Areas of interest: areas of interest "Park and greenspace"
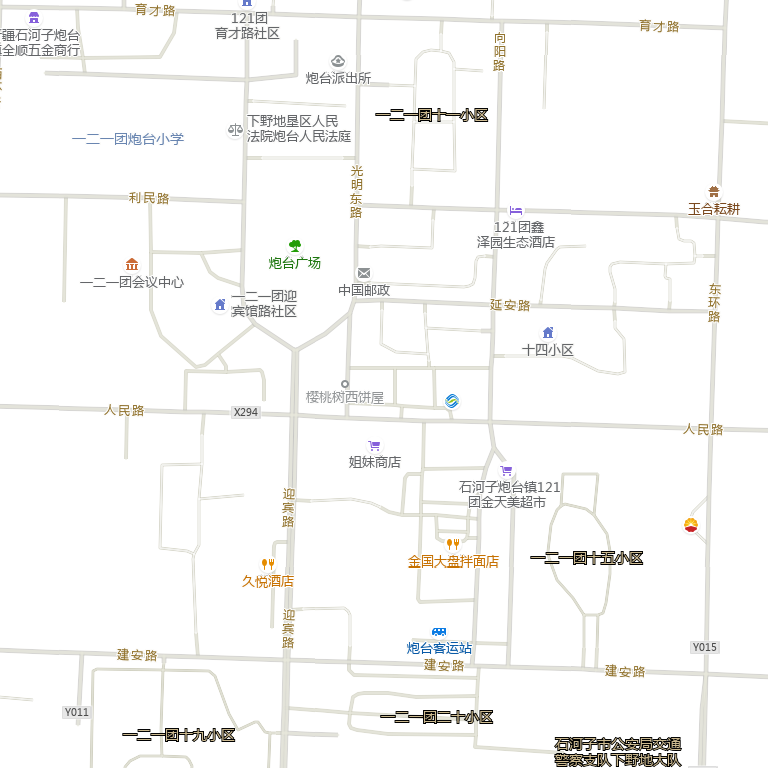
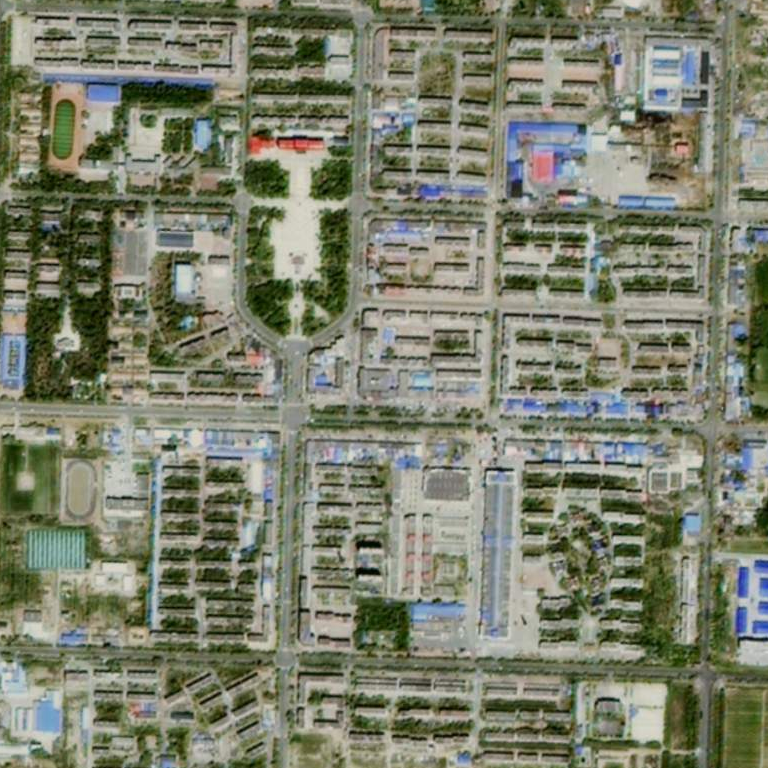